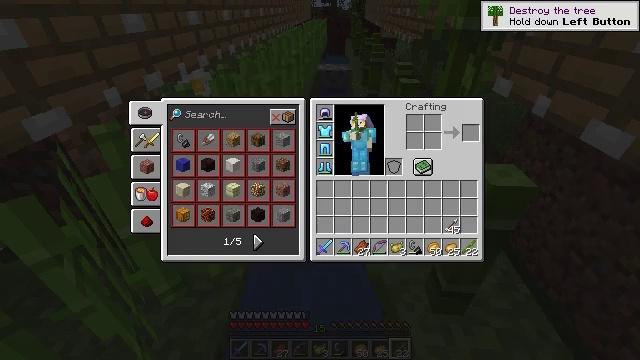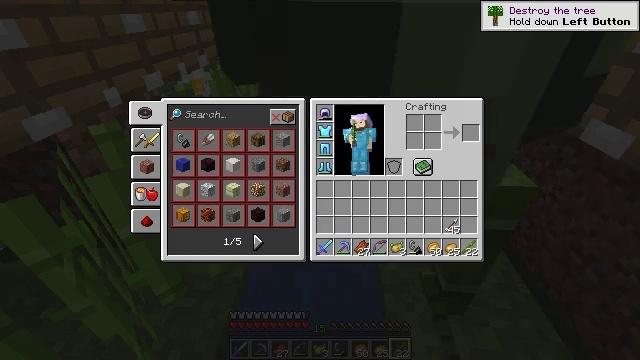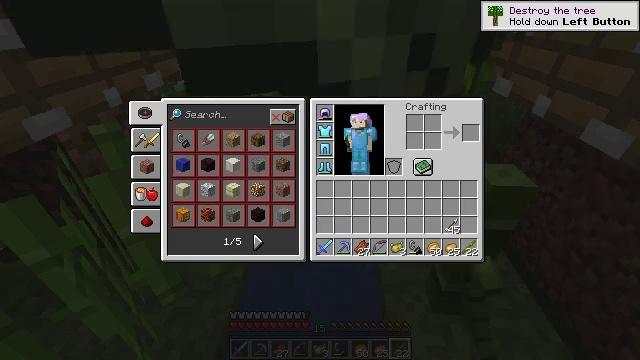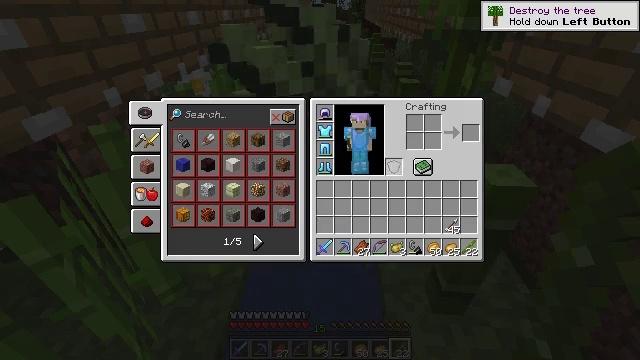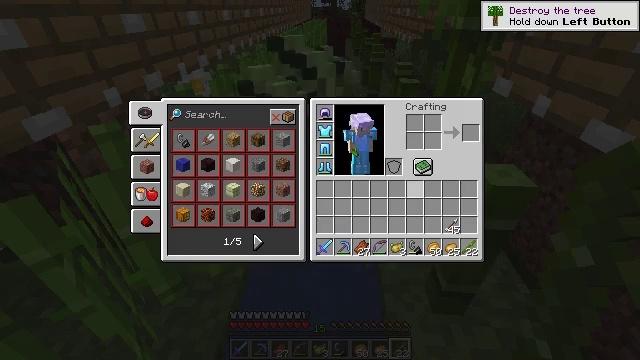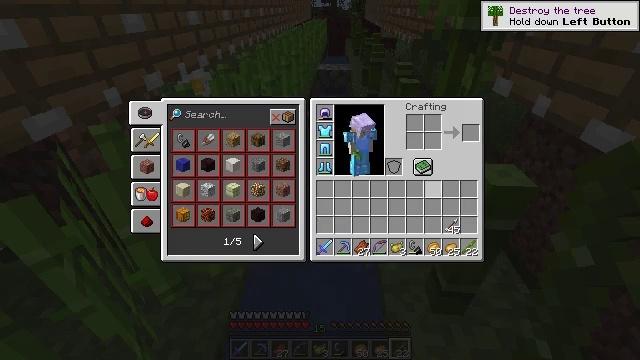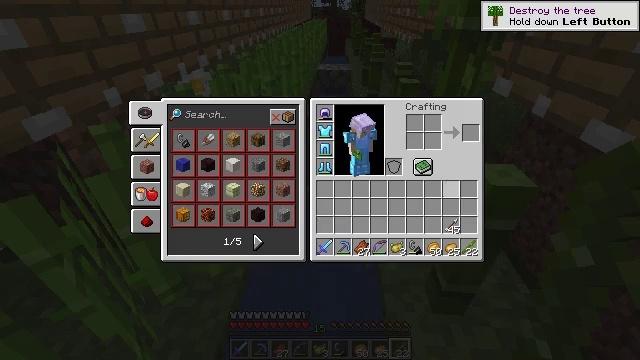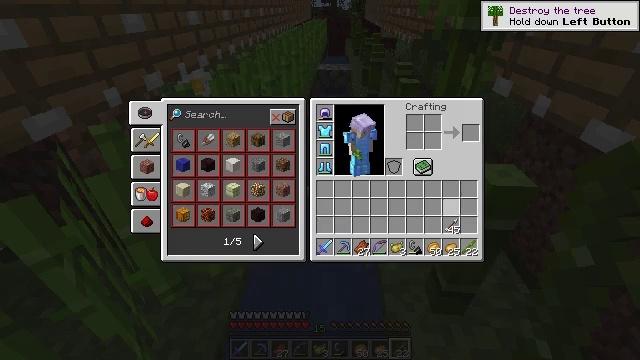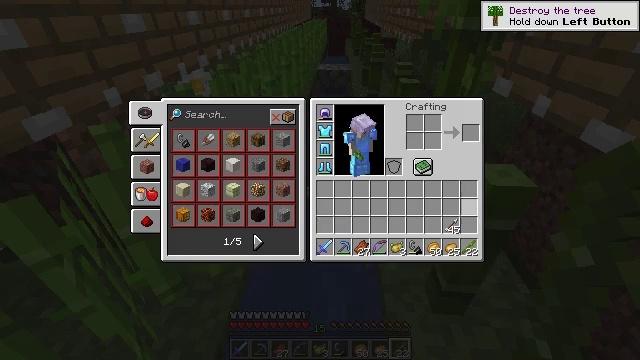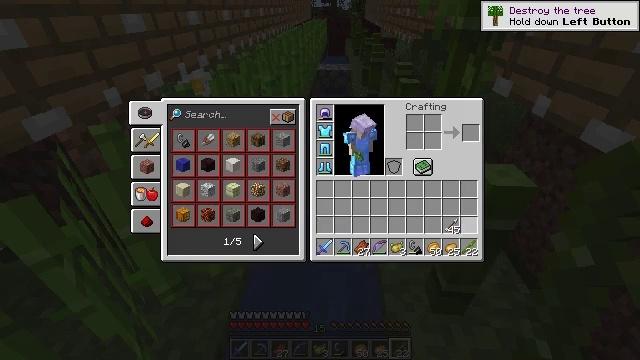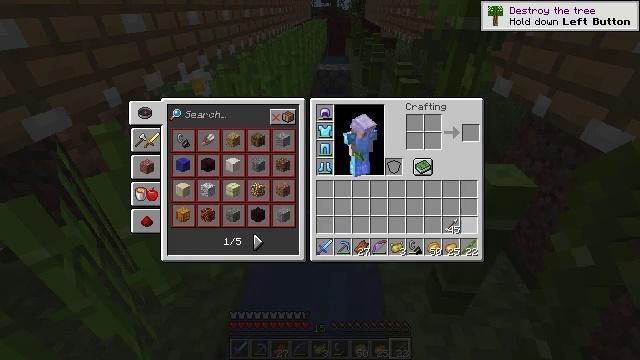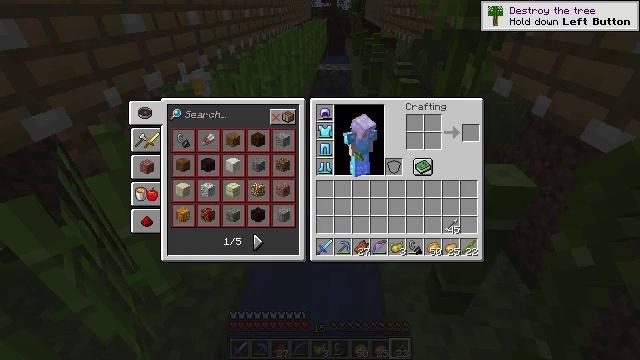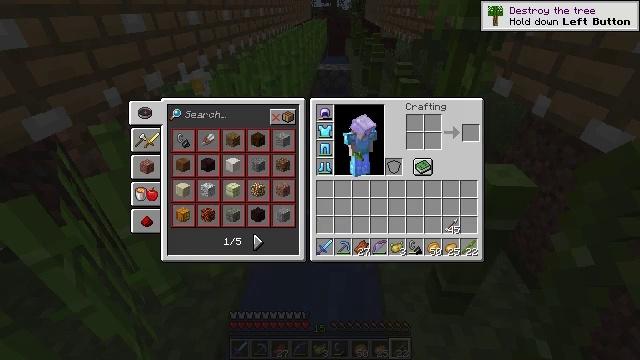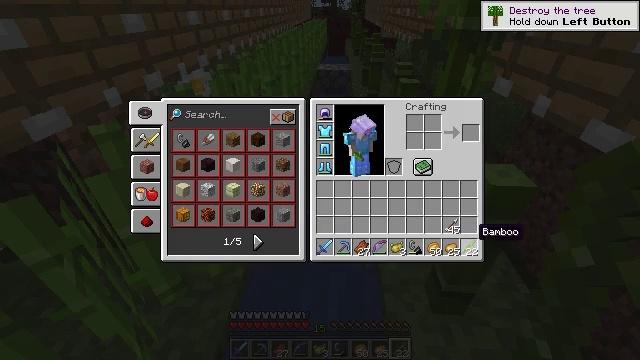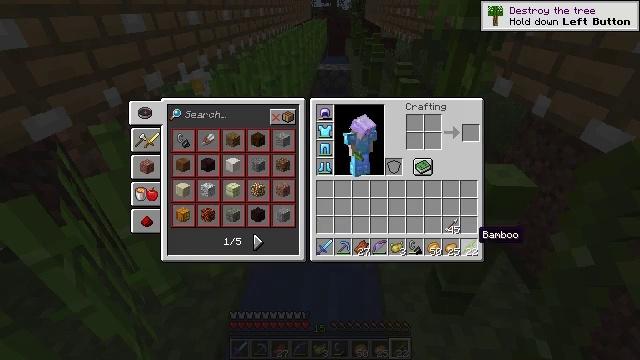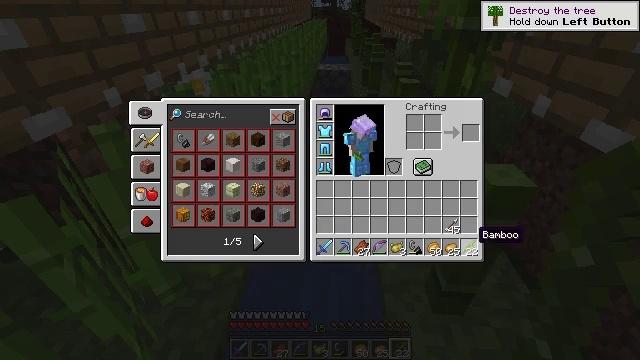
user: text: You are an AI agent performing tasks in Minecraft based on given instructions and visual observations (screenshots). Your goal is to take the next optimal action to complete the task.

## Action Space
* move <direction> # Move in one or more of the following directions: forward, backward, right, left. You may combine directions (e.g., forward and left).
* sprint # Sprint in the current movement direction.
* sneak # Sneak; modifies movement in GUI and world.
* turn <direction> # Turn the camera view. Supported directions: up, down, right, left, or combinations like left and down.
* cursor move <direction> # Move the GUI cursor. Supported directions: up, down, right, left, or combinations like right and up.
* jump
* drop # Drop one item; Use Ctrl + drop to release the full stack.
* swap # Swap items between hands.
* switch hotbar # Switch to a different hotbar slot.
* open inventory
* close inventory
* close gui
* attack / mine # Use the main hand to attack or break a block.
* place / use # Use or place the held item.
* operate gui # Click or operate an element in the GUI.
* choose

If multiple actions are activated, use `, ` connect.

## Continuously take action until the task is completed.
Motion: motion action
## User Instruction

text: Drop a bamboo.
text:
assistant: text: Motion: cursor move down, open gui
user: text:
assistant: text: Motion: cursor move right and down
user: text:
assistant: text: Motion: cursor move right and down
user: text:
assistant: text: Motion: cursor move right and down
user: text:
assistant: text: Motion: cursor move right
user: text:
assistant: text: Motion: cursor move right
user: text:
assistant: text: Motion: cursor move right and down
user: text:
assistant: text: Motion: no_op
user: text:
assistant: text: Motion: cursor move right and down
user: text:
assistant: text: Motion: no_op
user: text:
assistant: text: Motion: cursor move down
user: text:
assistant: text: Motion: no_op
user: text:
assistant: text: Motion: no_op
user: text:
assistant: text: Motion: no_op
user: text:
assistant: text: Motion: no_op
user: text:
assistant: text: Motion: operate gui
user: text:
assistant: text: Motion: operate gui
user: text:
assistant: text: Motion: no_op
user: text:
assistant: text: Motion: cursor move left and up
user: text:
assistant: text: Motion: cursor move left and up
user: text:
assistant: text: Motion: cursor move left and up
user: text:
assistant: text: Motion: cursor move left and up
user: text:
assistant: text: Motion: cursor move left and up
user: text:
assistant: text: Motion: cursor move up
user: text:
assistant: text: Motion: no_op
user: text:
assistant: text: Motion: operate gui
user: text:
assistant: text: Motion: operate gui
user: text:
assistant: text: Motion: operate gui
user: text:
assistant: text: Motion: no_op
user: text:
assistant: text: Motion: no_op